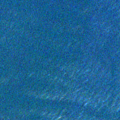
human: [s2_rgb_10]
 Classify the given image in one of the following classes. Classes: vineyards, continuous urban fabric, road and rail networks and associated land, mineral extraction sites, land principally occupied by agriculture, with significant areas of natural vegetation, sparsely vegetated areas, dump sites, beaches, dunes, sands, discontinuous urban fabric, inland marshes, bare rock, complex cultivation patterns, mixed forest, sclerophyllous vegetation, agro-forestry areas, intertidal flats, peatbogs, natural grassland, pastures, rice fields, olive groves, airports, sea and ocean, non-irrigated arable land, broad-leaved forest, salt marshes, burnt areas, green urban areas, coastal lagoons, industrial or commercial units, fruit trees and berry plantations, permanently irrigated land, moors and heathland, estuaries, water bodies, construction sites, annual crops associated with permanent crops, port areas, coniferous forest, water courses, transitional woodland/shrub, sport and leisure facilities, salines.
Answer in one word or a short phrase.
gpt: sea and ocean